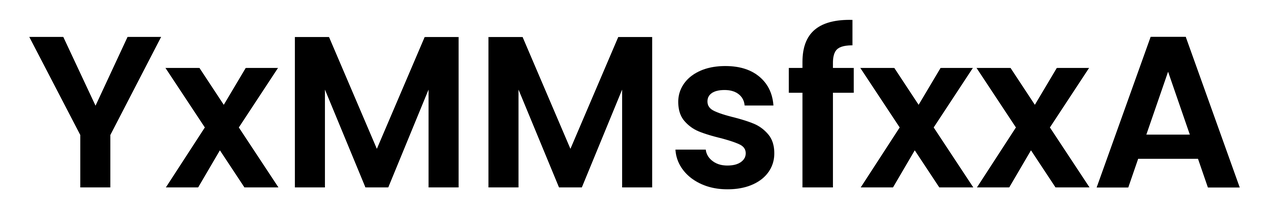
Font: Poppins-SemiBold